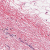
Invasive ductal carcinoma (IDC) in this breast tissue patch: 0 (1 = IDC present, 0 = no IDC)